Question: Does Kendo UI PanelBar support HierarchicalDataSource?
I have code that works for Kendo TreeView but if instead of a TreeView I tell it to build a PanelBar, no control is constructed.
I am using 2012 Q3 -- Is this even supported or am I trying something that is not implemented?
'''
var ss = new kendo.data.HierarchicalDataSource({ data: panelBarSource });
$('#panelBar').kendoPanelBar({
dataSource: ss,
dataValueField: "id",
dataTextField: "name"
});
'''
'panelBarSource' resembles:

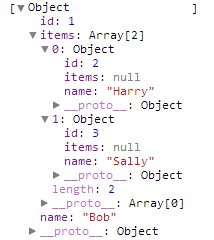
Answer: Kendo UI PanelBar currently doesn't support hierarchical data source. Alternatively you can use a JSON object to initialize it. Check the docs for more information:
<URL>